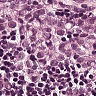
Metastatic tissue present: yes